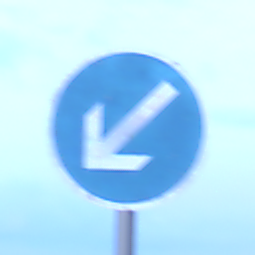
Verkehrszeichen: VorgeschriebeneVorbeifahrtLinks
Umgebung: Outdoor, Urban
Tageszeit: Dawn
Wetter: PartlyCloudy
Licht: Natural
Jahreszeit: NotSpecified
Kontrast: LowContrast